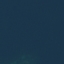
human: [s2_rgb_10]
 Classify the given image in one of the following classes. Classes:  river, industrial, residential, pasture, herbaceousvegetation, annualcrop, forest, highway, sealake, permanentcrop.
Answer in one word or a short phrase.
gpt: SeaLake